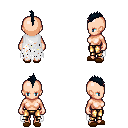
a pixel art fantasy rpg character, female body template, human, light skin, white tattered cape, gold greaves, raven mohawk hairstyle, brown slippers, four views (front, back, left, right), 2x2 character sprite sheet, small pixel art, hard edges, no anti-aliasing